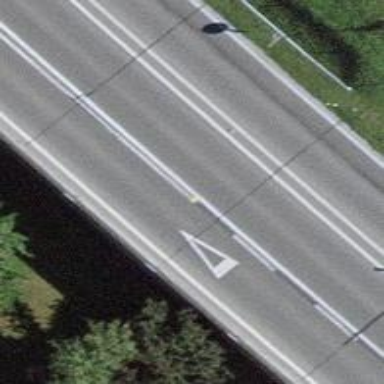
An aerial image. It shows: Motorway junction.